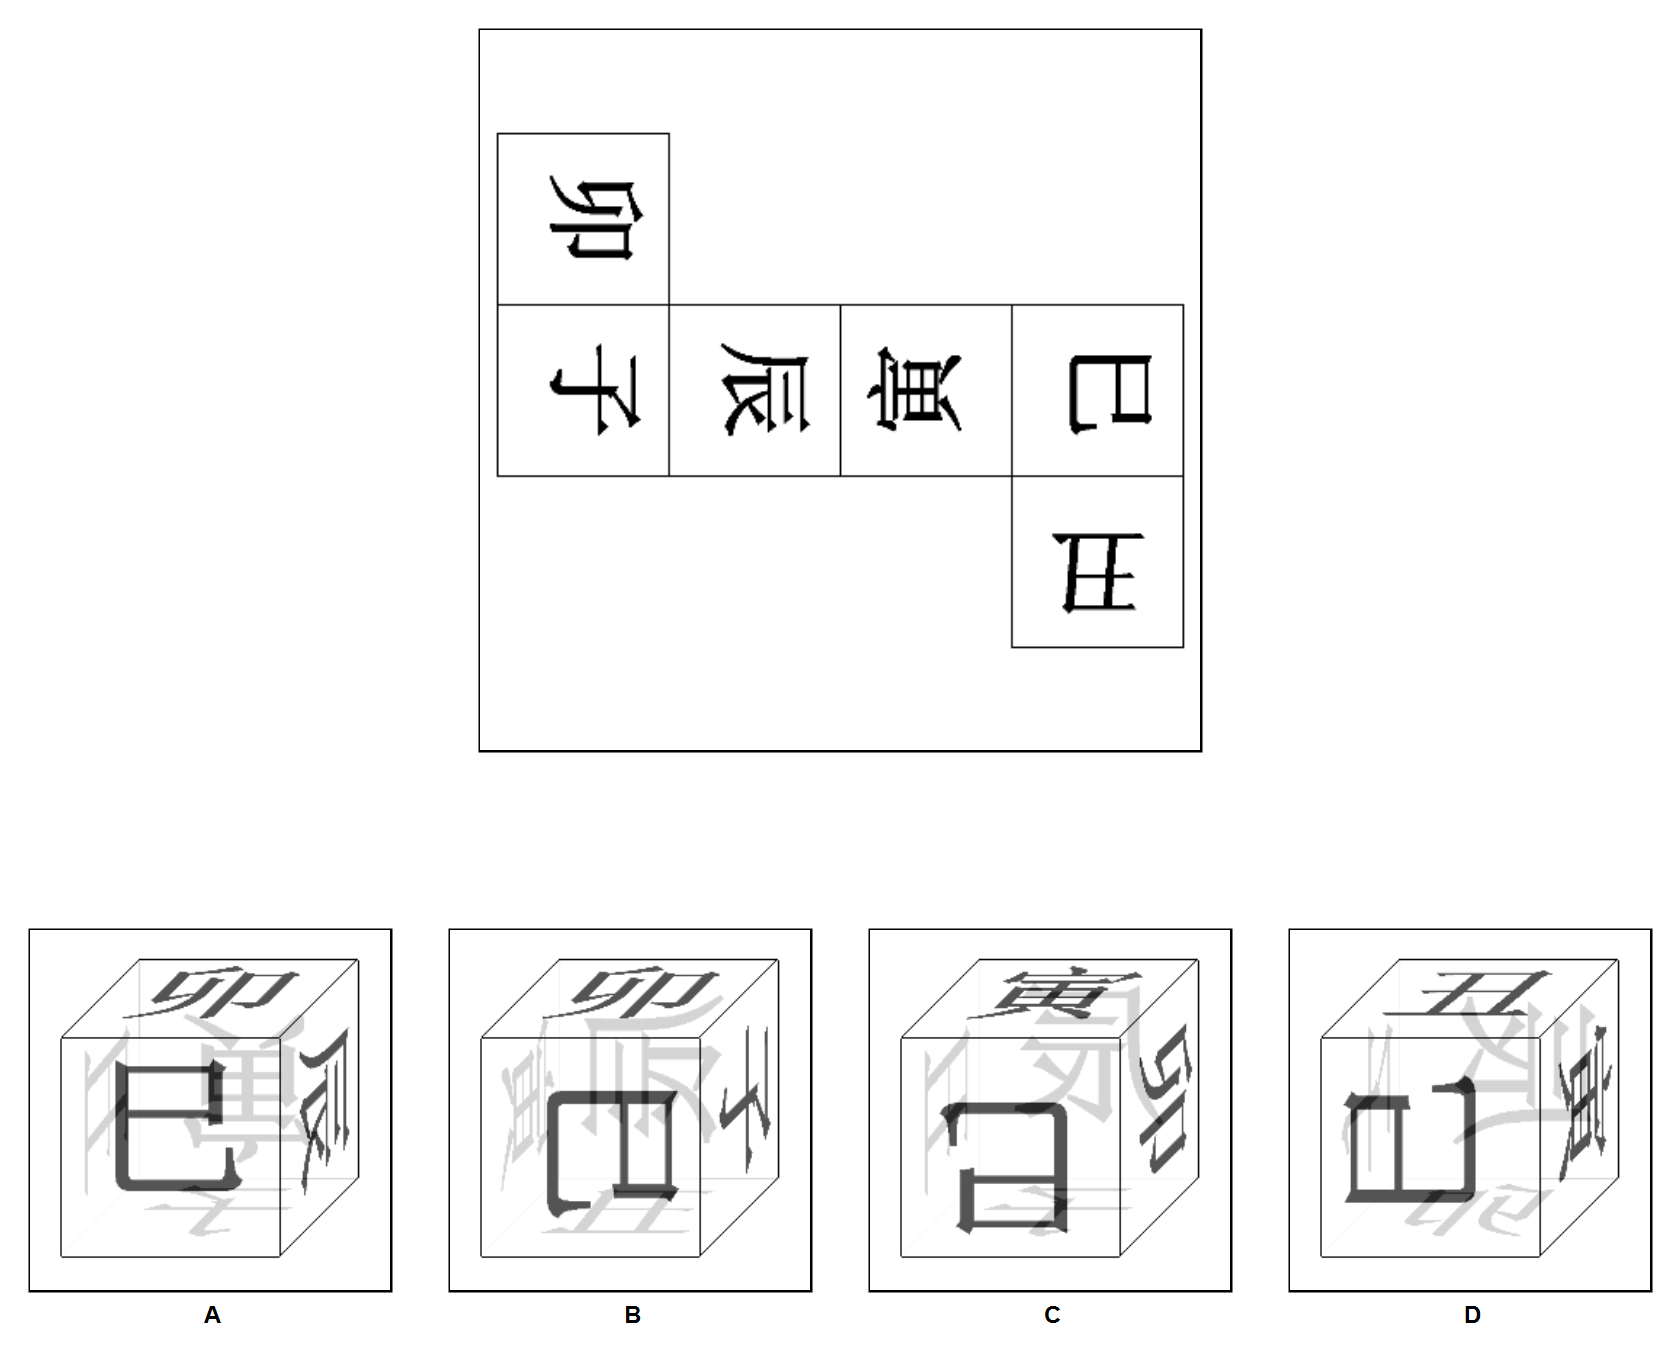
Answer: A